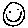
Label: smiley face